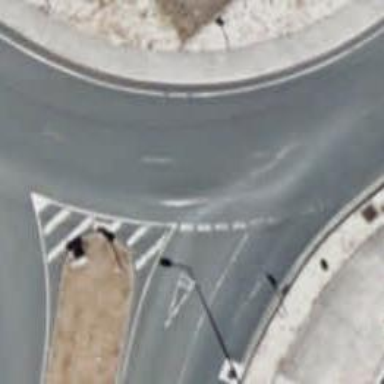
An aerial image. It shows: Road with "give way" sign.